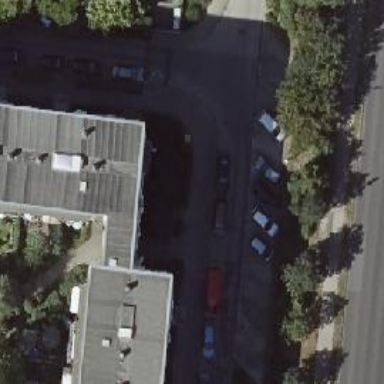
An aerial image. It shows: Footway tunnel passing through building.